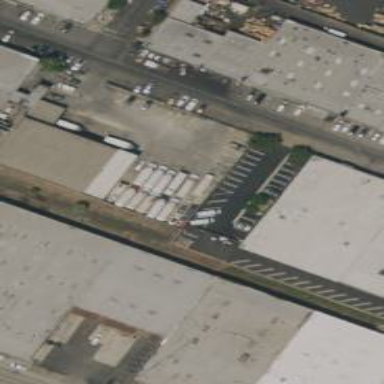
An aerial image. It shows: Warehouse building.